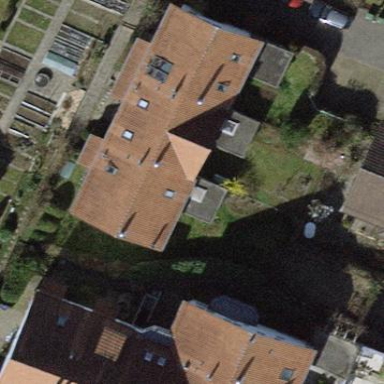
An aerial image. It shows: Terrace building.